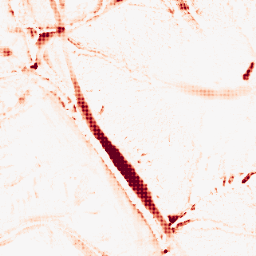
Category: morphological
Decomposition family: tophat
Decomposition parameters: size: 10
mode: white
Upsampling method: sinc_hamming
Upsampling parameters: scale: 8
kernel_size: 8
Upsampling scale: 8